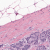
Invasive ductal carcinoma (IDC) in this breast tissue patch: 1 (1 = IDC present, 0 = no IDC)